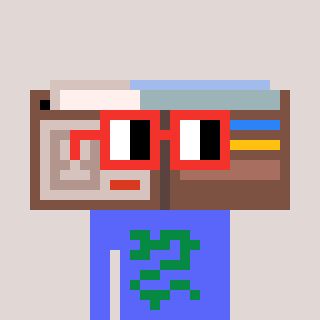
a pixel art character with square red glasses, a wallet-shaped head and a purple-colored body on a warm background